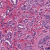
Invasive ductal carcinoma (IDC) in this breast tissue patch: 1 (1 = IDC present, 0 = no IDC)